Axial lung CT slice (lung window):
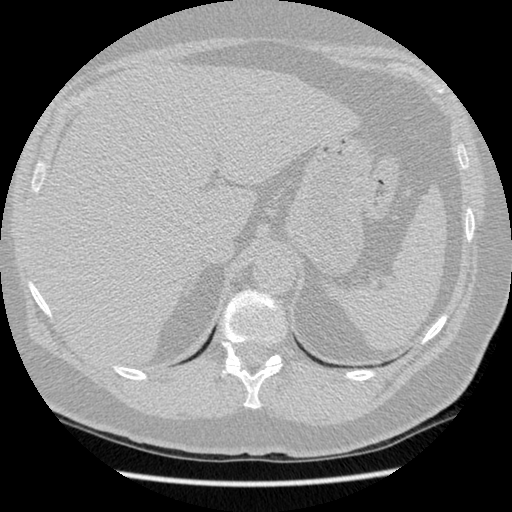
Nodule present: no